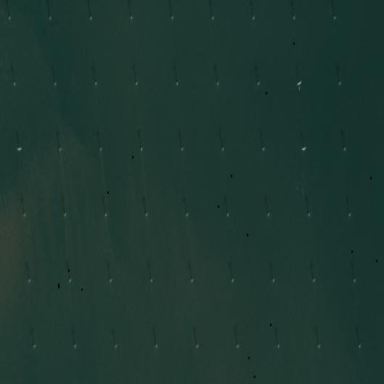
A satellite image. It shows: Wind power plant.